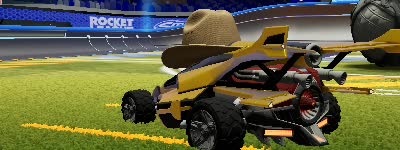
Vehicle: aftershock